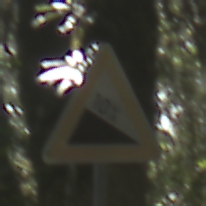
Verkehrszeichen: Gefaelle10
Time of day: Midday
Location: Outdoor (Nature)
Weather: Clear
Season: NotSpecified
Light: Natural